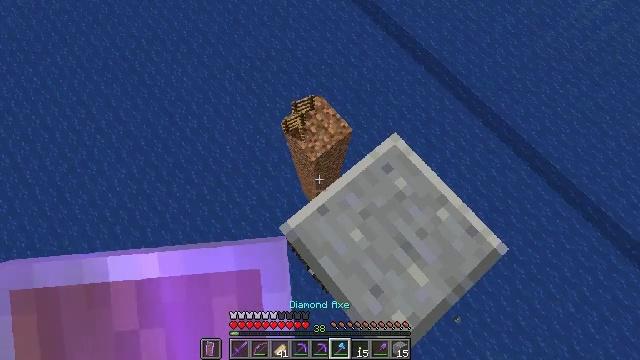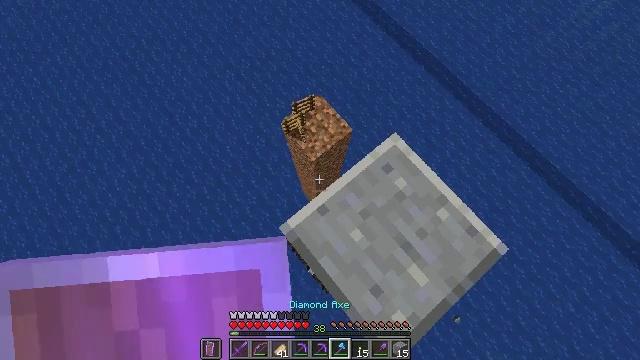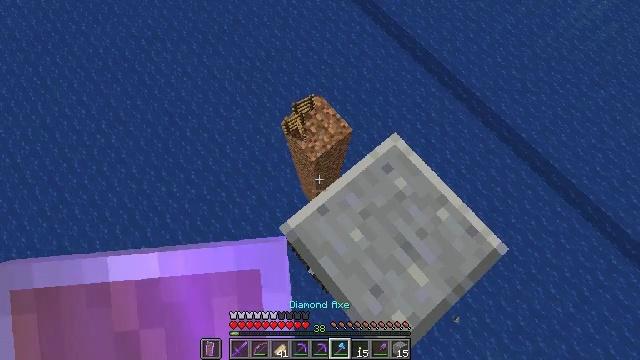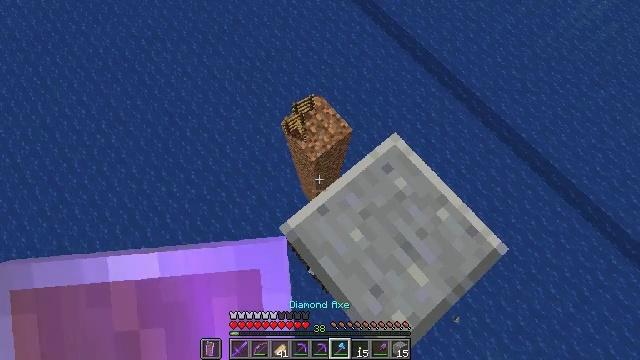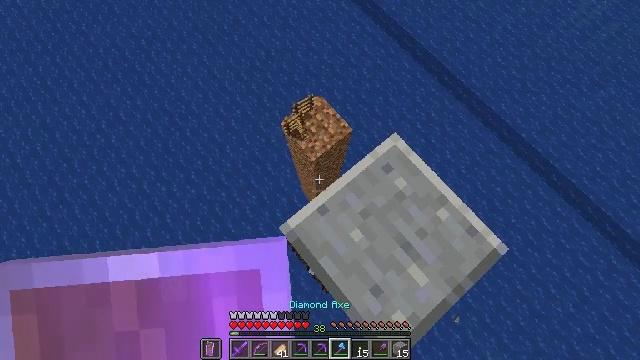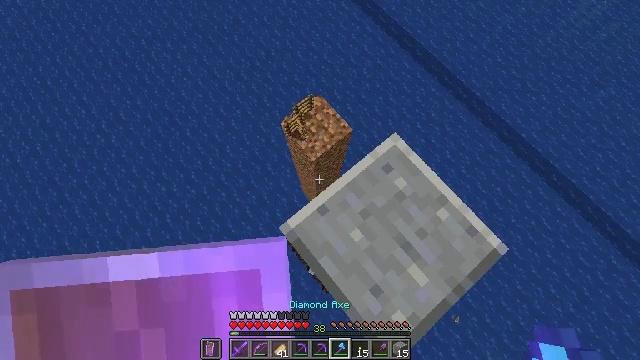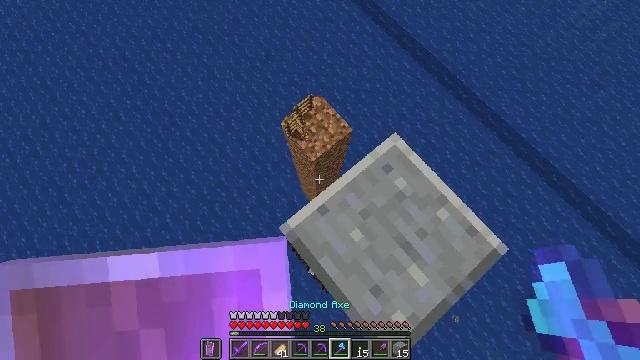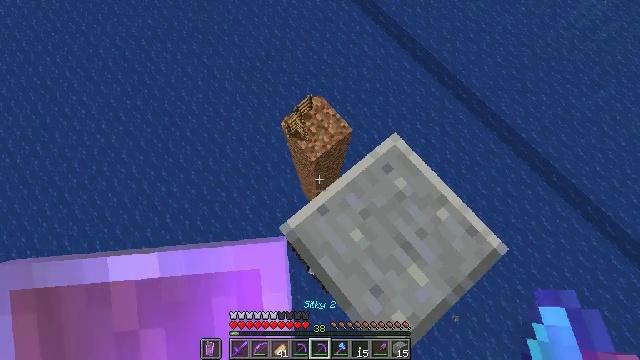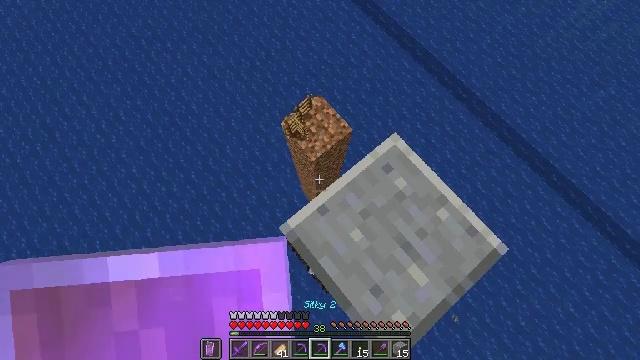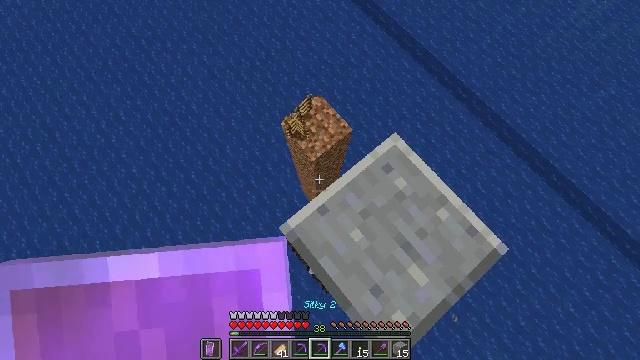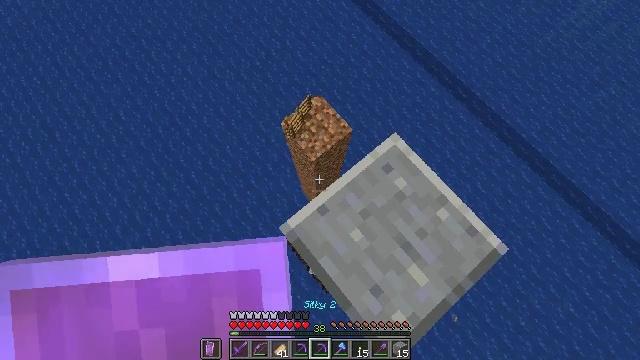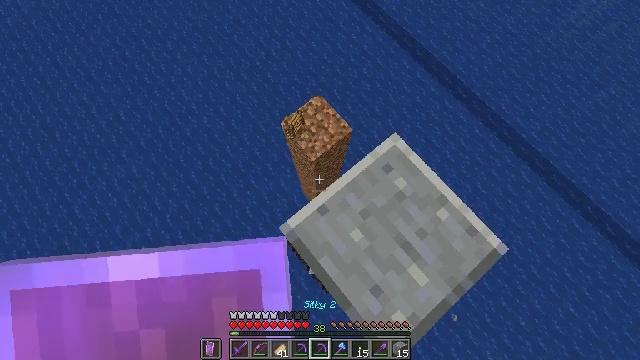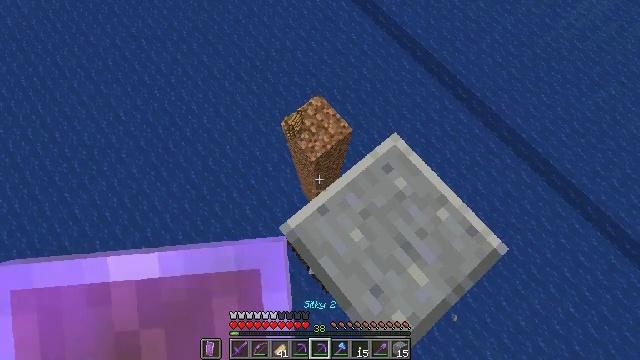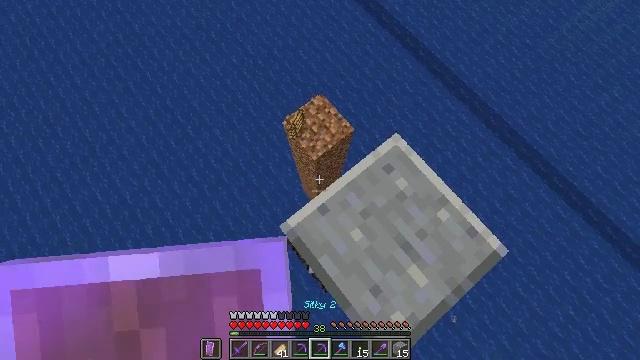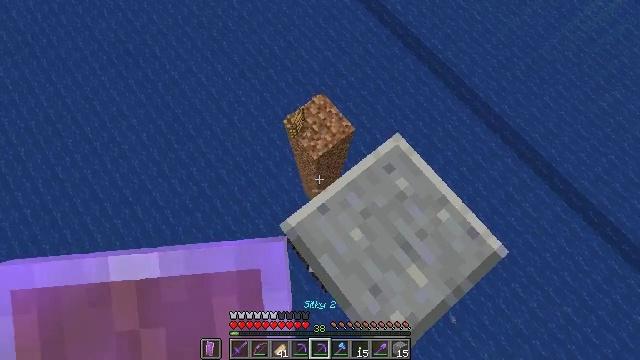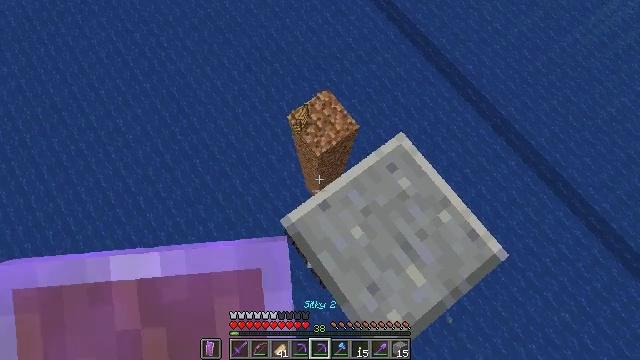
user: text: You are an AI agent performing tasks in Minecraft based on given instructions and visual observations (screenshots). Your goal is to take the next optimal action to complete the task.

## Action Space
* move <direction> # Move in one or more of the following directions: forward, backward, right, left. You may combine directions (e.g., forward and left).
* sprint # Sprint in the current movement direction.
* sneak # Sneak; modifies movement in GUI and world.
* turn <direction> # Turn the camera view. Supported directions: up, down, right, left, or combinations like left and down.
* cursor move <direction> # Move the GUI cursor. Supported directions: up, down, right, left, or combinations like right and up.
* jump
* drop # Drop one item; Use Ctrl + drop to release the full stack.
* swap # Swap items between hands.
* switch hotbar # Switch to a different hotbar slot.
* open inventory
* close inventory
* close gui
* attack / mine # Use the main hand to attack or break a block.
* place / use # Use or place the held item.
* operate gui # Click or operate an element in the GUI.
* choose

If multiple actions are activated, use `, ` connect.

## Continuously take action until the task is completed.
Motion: motion action
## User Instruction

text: Retrieve the polished andesite from the wall.
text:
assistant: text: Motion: no_op
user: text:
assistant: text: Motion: no_op
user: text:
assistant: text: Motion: no_op
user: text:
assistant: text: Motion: no_op
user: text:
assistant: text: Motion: no_op
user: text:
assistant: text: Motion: no_op
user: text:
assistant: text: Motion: no_op
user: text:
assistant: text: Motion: no_op
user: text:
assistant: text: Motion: no_op
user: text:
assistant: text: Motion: no_op
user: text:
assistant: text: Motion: no_op
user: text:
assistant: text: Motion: no_op
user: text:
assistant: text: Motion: no_op
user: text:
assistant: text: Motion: no_op
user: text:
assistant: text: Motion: turn left
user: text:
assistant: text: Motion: turn left and down
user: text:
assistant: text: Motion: turn left and down
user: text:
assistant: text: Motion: turn left
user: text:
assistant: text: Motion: no_op
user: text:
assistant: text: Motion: turn left and down
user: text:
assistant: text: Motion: move right, turn left and down
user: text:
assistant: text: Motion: move right, turn left and down
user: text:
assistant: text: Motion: move right, turn left and down
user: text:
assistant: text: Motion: no_op
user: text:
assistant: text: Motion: no_op
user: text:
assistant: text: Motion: no_op
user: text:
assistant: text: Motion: attack / mine
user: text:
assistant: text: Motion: attack / mine
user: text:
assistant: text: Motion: attack / mine
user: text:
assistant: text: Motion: attack / mine